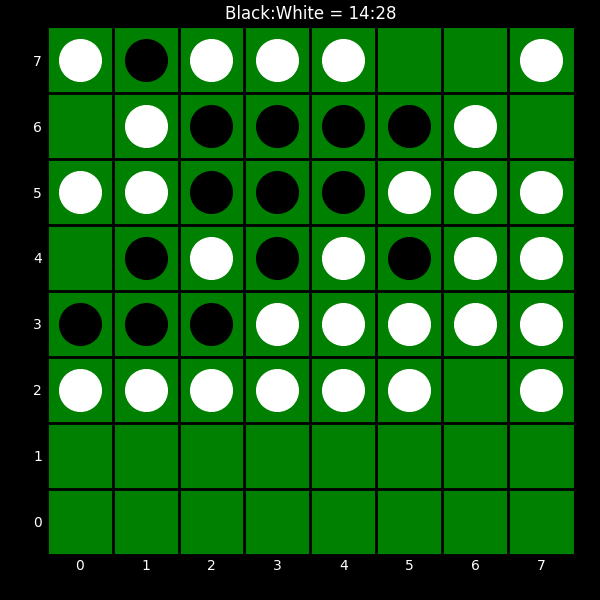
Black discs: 14
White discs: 28